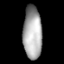
Tissue: lung
Cell type: Epithelial cells
Senescence score: 0.2315
Nuclear area (px): 975
Mean DAPI intensity: 166.977